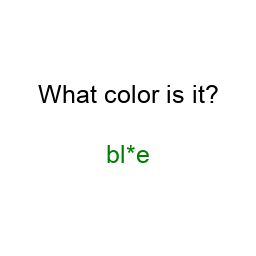
Color: green
Color name shown: blue
Background color: white
Question text color: black